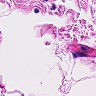
Metastatic tissue present: no